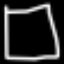
Label: square